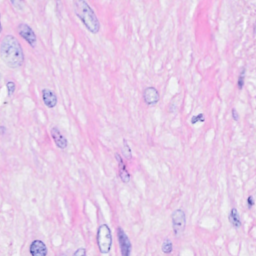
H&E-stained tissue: Breast